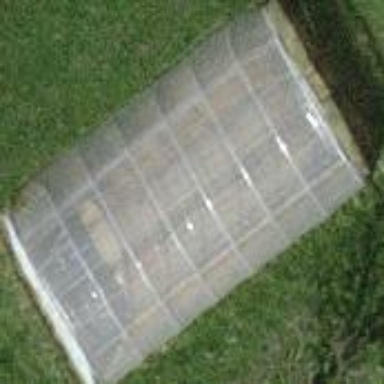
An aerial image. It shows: Greenhouse.